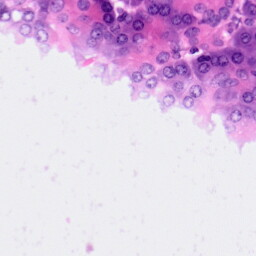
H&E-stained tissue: Pancreatic